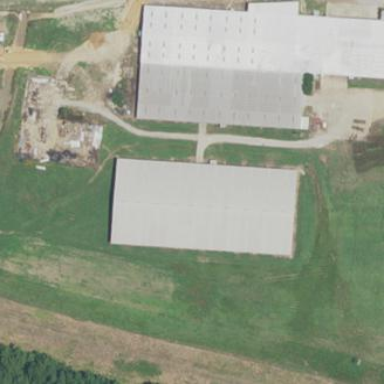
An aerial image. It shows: Warehouse building.